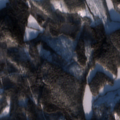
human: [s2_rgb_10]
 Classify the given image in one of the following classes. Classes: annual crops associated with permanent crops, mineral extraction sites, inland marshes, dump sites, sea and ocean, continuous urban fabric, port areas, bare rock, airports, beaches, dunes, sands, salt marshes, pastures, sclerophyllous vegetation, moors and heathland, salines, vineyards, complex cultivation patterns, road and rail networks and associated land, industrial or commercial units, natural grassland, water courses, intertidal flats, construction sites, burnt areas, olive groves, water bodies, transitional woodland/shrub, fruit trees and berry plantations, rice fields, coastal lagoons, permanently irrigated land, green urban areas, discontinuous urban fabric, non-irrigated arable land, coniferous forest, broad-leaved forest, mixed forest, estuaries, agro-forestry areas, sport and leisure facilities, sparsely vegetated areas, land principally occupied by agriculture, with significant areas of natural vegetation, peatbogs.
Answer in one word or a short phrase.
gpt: coniferous forest, mixed forest, transitional woodland/shrub, water bodies